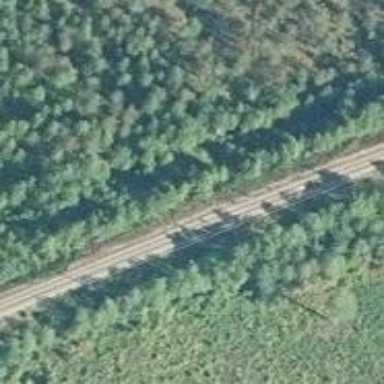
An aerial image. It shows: Railway with continuous electrified contact line.